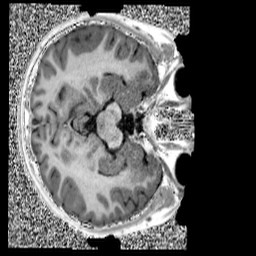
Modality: UNIT1
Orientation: axial
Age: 11
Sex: male
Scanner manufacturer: siemens
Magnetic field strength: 3 T
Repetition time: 4 s
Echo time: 0.00299 s